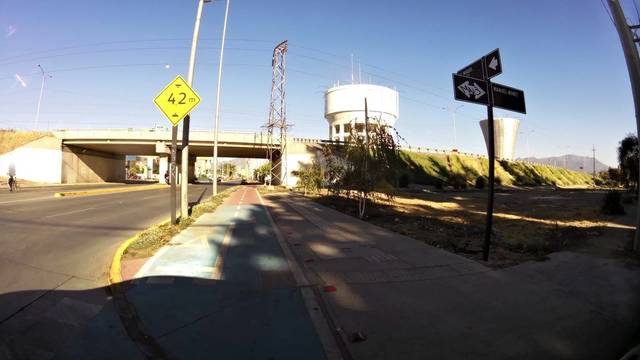
Region: Chile
Coordinates: -34.172, -70.726